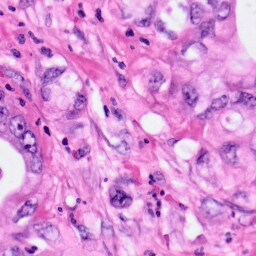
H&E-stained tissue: Pancreatic